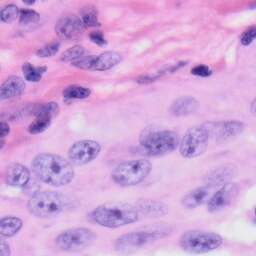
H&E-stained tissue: Skin